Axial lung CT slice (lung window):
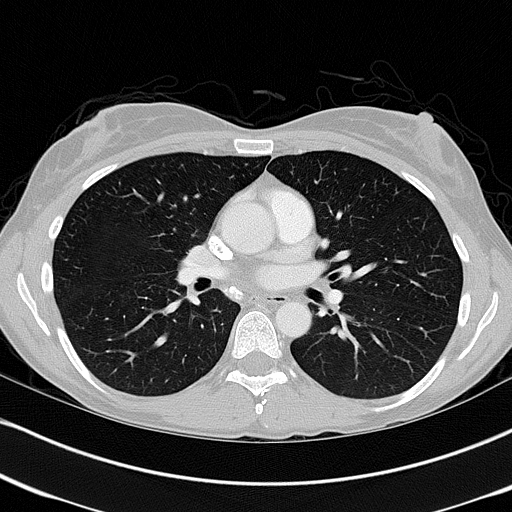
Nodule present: no